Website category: university
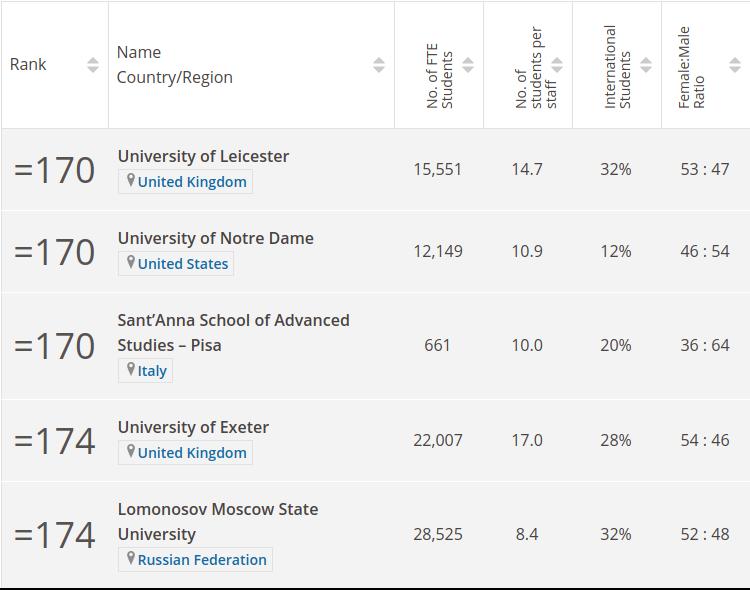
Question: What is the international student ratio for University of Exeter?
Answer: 28%

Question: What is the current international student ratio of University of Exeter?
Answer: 28%

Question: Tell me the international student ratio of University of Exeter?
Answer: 28%

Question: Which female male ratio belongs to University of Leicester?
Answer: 53 : 47

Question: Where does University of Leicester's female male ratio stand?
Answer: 53 : 47

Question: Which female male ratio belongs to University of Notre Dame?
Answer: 46 : 54

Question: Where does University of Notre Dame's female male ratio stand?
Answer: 46 : 54

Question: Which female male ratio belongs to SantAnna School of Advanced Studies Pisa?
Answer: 36 : 64

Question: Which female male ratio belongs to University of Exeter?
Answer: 54 : 46

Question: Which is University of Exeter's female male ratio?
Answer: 54 : 46

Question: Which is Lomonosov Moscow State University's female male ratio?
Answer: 52 : 48

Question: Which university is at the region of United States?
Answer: University of Notre Dame

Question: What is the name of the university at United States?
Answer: University of Notre Dame

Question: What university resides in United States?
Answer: University of Notre Dame

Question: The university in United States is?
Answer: University of Notre Dame

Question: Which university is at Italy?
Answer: SantAnna School of Advanced Studies Pisa

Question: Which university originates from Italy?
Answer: SantAnna School of Advanced Studies Pisa

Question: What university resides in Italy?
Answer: SantAnna School of Advanced Studies Pisa

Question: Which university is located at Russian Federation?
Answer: Lomonosov Moscow State University

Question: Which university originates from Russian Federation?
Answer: Lomonosov Moscow State University

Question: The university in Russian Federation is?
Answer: Lomonosov Moscow State University

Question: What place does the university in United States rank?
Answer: =170

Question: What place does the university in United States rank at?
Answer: =170

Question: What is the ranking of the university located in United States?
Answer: =170

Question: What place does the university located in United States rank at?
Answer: =170

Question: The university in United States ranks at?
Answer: =170

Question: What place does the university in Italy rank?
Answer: =170

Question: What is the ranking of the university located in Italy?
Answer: =170

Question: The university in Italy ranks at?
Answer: =170